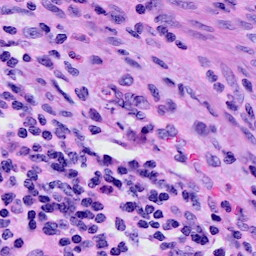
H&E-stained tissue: Cervix